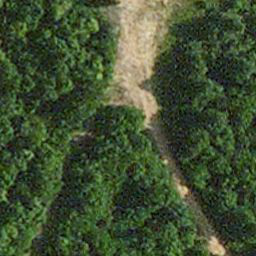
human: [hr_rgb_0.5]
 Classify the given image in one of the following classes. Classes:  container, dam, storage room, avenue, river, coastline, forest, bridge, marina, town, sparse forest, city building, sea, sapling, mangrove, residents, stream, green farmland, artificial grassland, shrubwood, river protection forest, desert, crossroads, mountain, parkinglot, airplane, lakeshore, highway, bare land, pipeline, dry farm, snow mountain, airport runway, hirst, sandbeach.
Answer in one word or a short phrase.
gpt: avenue